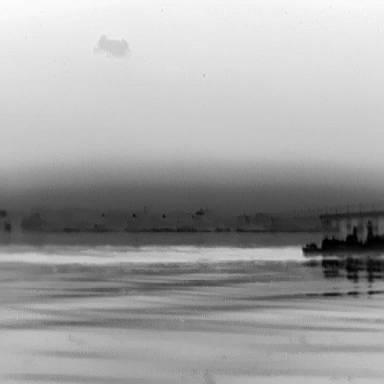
There is a warship in the infrared image.